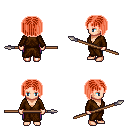
a pixel art fantasy rpg character, female body template, human, light skin, brown robe, magenta pants, red pageboy hairstyle, spear, four views (front, back, left, right), 2x2 character sprite sheet, small pixel art, hard edges, no anti-aliasing